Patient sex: M
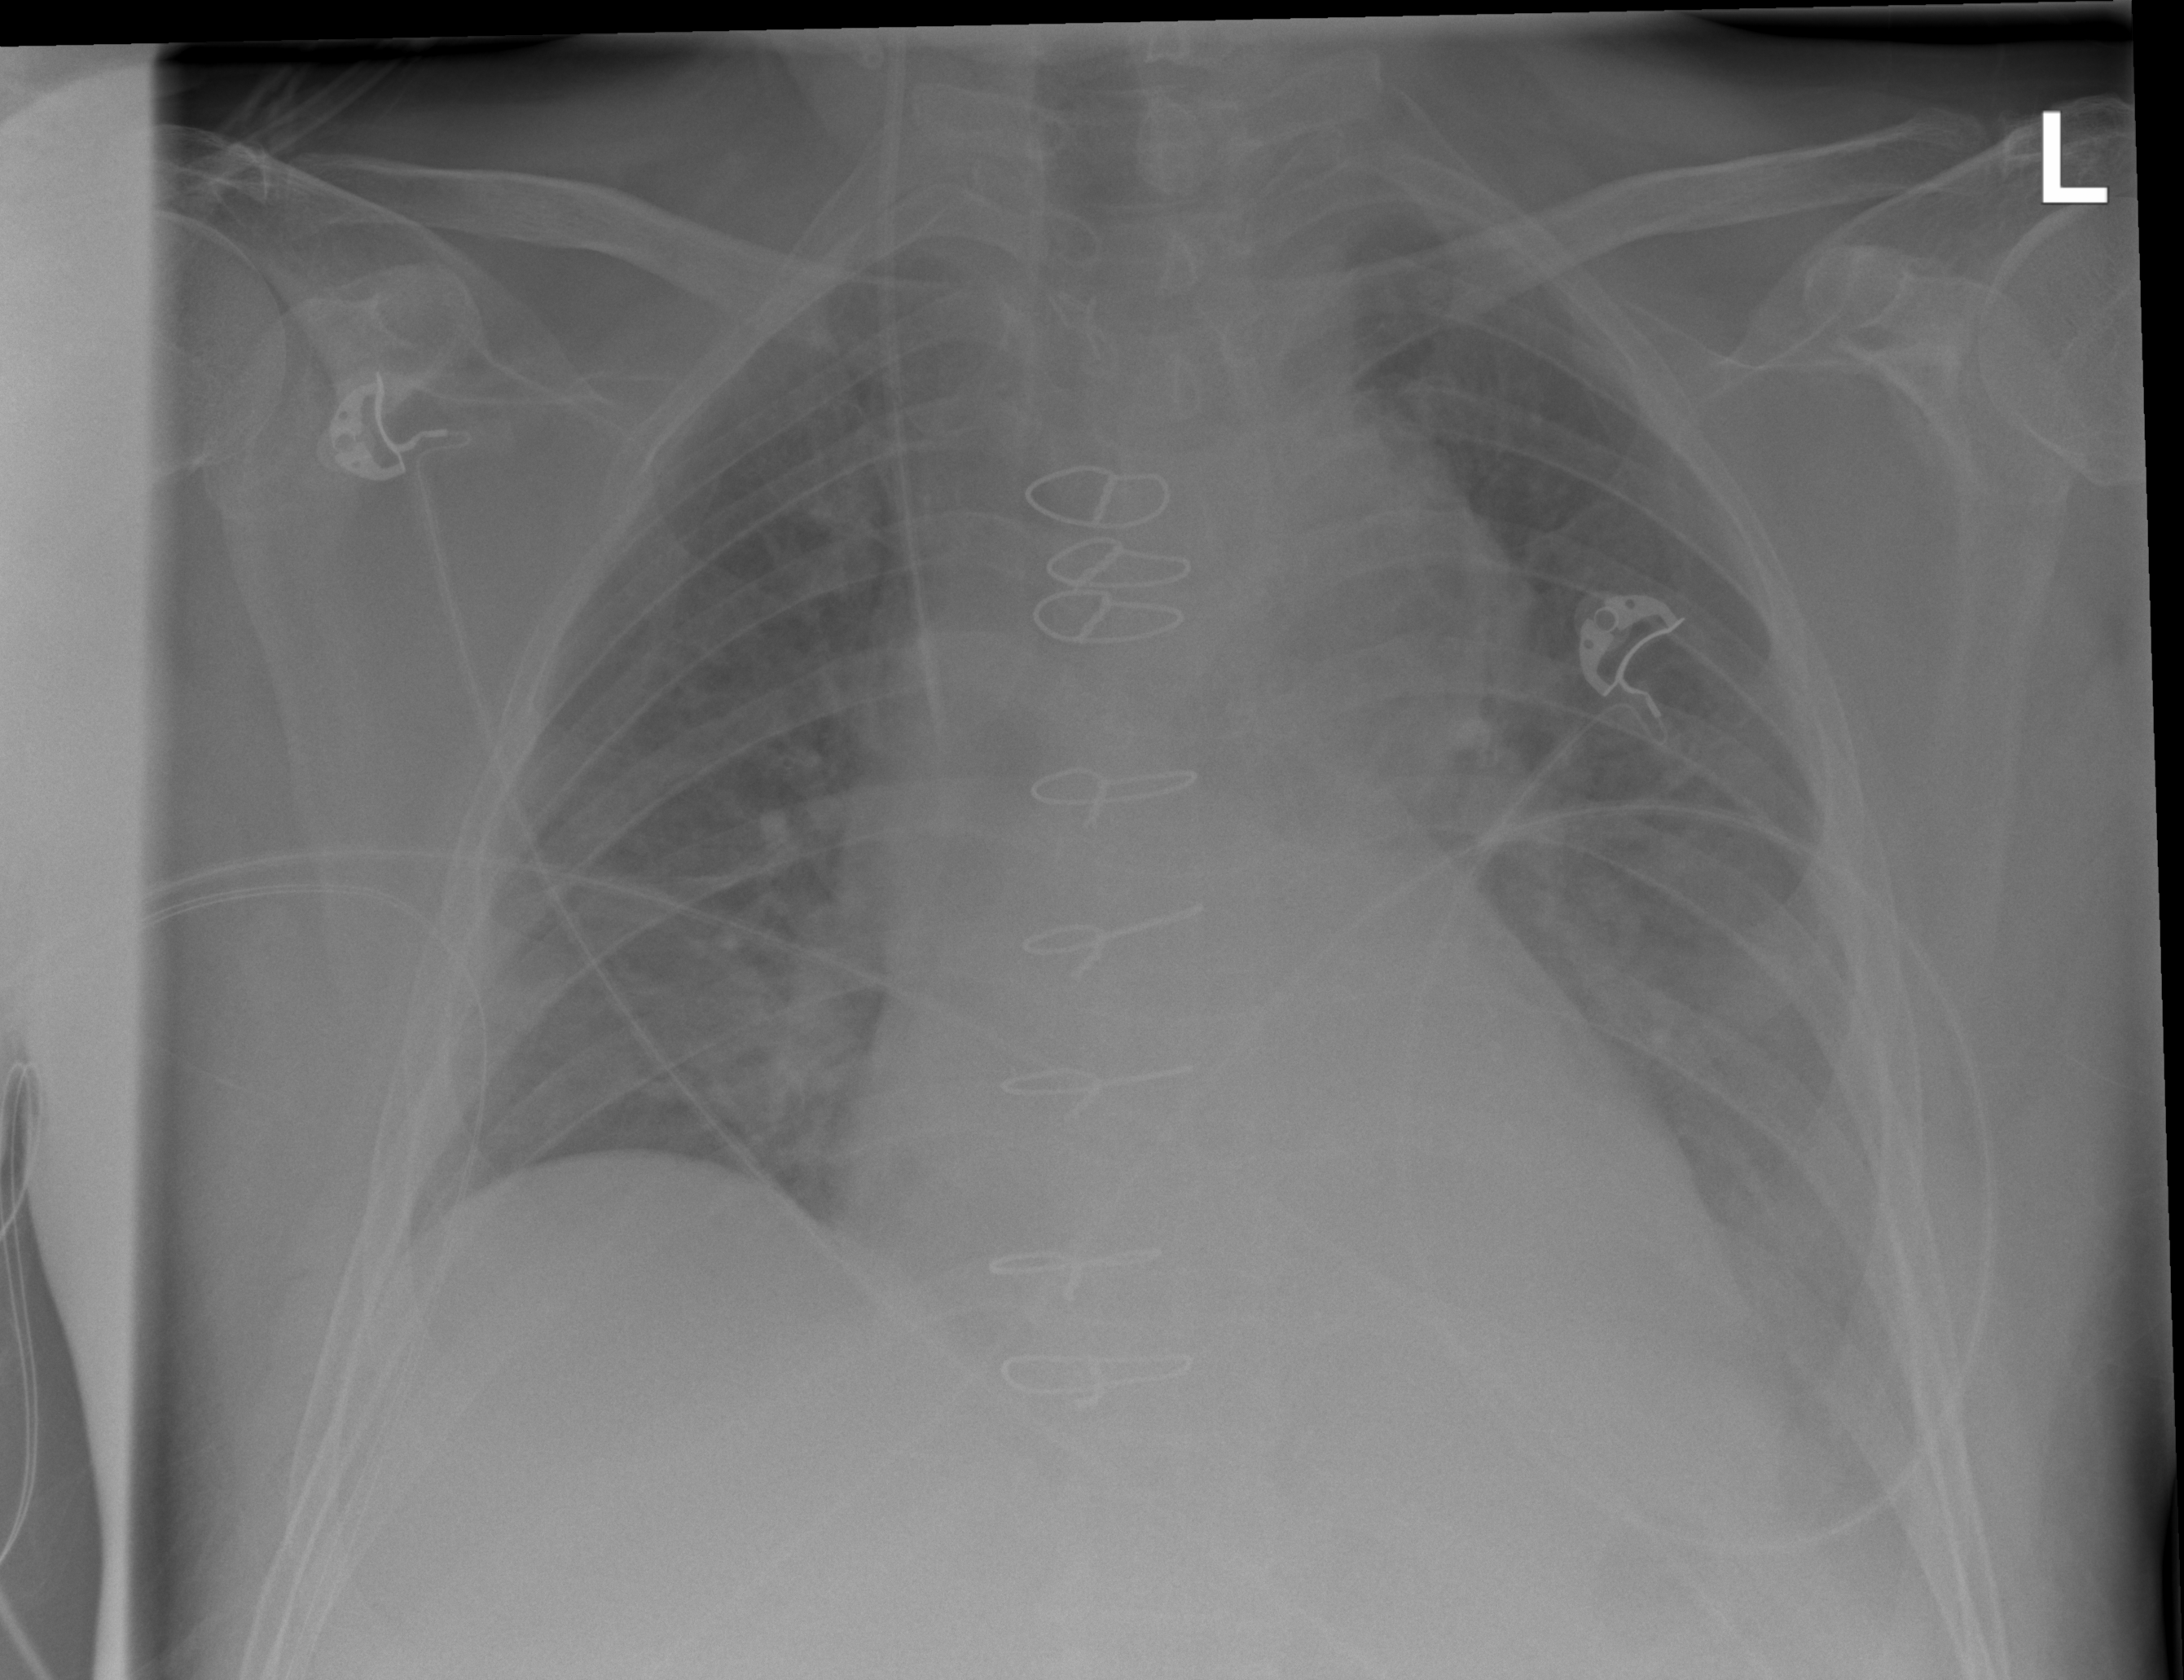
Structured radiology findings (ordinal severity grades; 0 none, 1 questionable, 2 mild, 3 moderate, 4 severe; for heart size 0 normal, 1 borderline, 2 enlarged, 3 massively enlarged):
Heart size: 2
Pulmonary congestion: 2
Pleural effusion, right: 0
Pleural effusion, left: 2
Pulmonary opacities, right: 0
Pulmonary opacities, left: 0
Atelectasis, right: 0
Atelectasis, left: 2